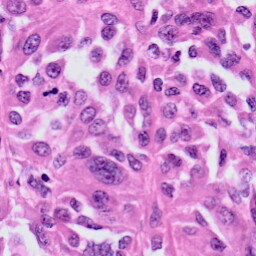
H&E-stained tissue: Skin